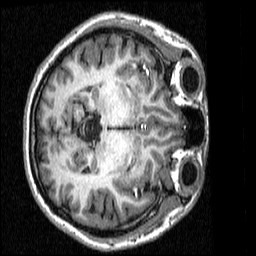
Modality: T1w
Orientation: axial